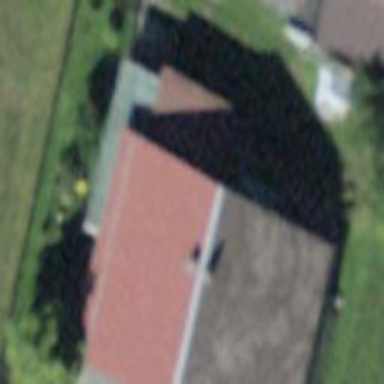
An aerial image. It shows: Residential building.